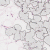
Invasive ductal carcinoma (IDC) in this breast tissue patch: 0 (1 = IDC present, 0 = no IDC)